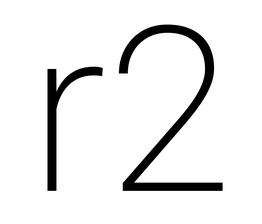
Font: Roboto_ExtraLight